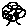
Label: tree